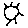
Label: sun